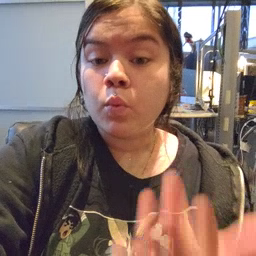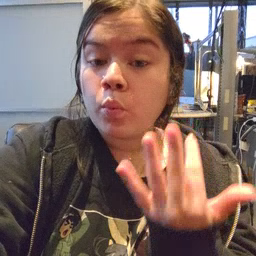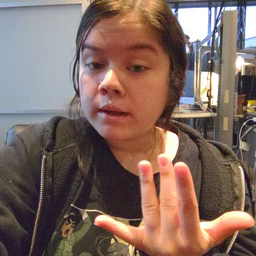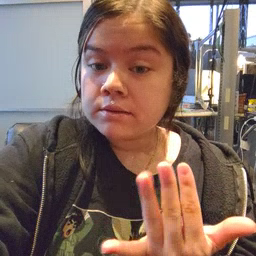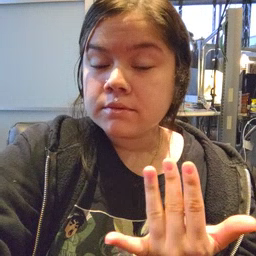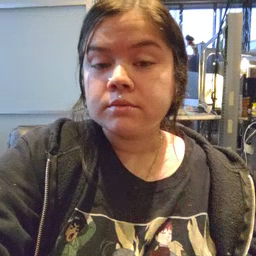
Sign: wait